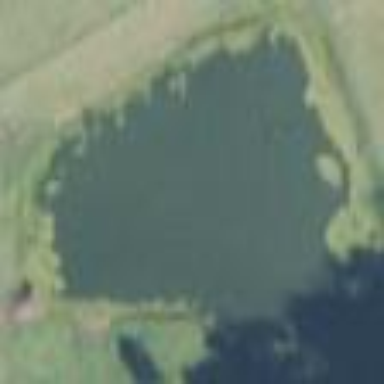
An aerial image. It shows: Peaceful pond surrounded by nature.